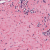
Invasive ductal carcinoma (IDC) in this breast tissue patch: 0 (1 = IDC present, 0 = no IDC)